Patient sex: F
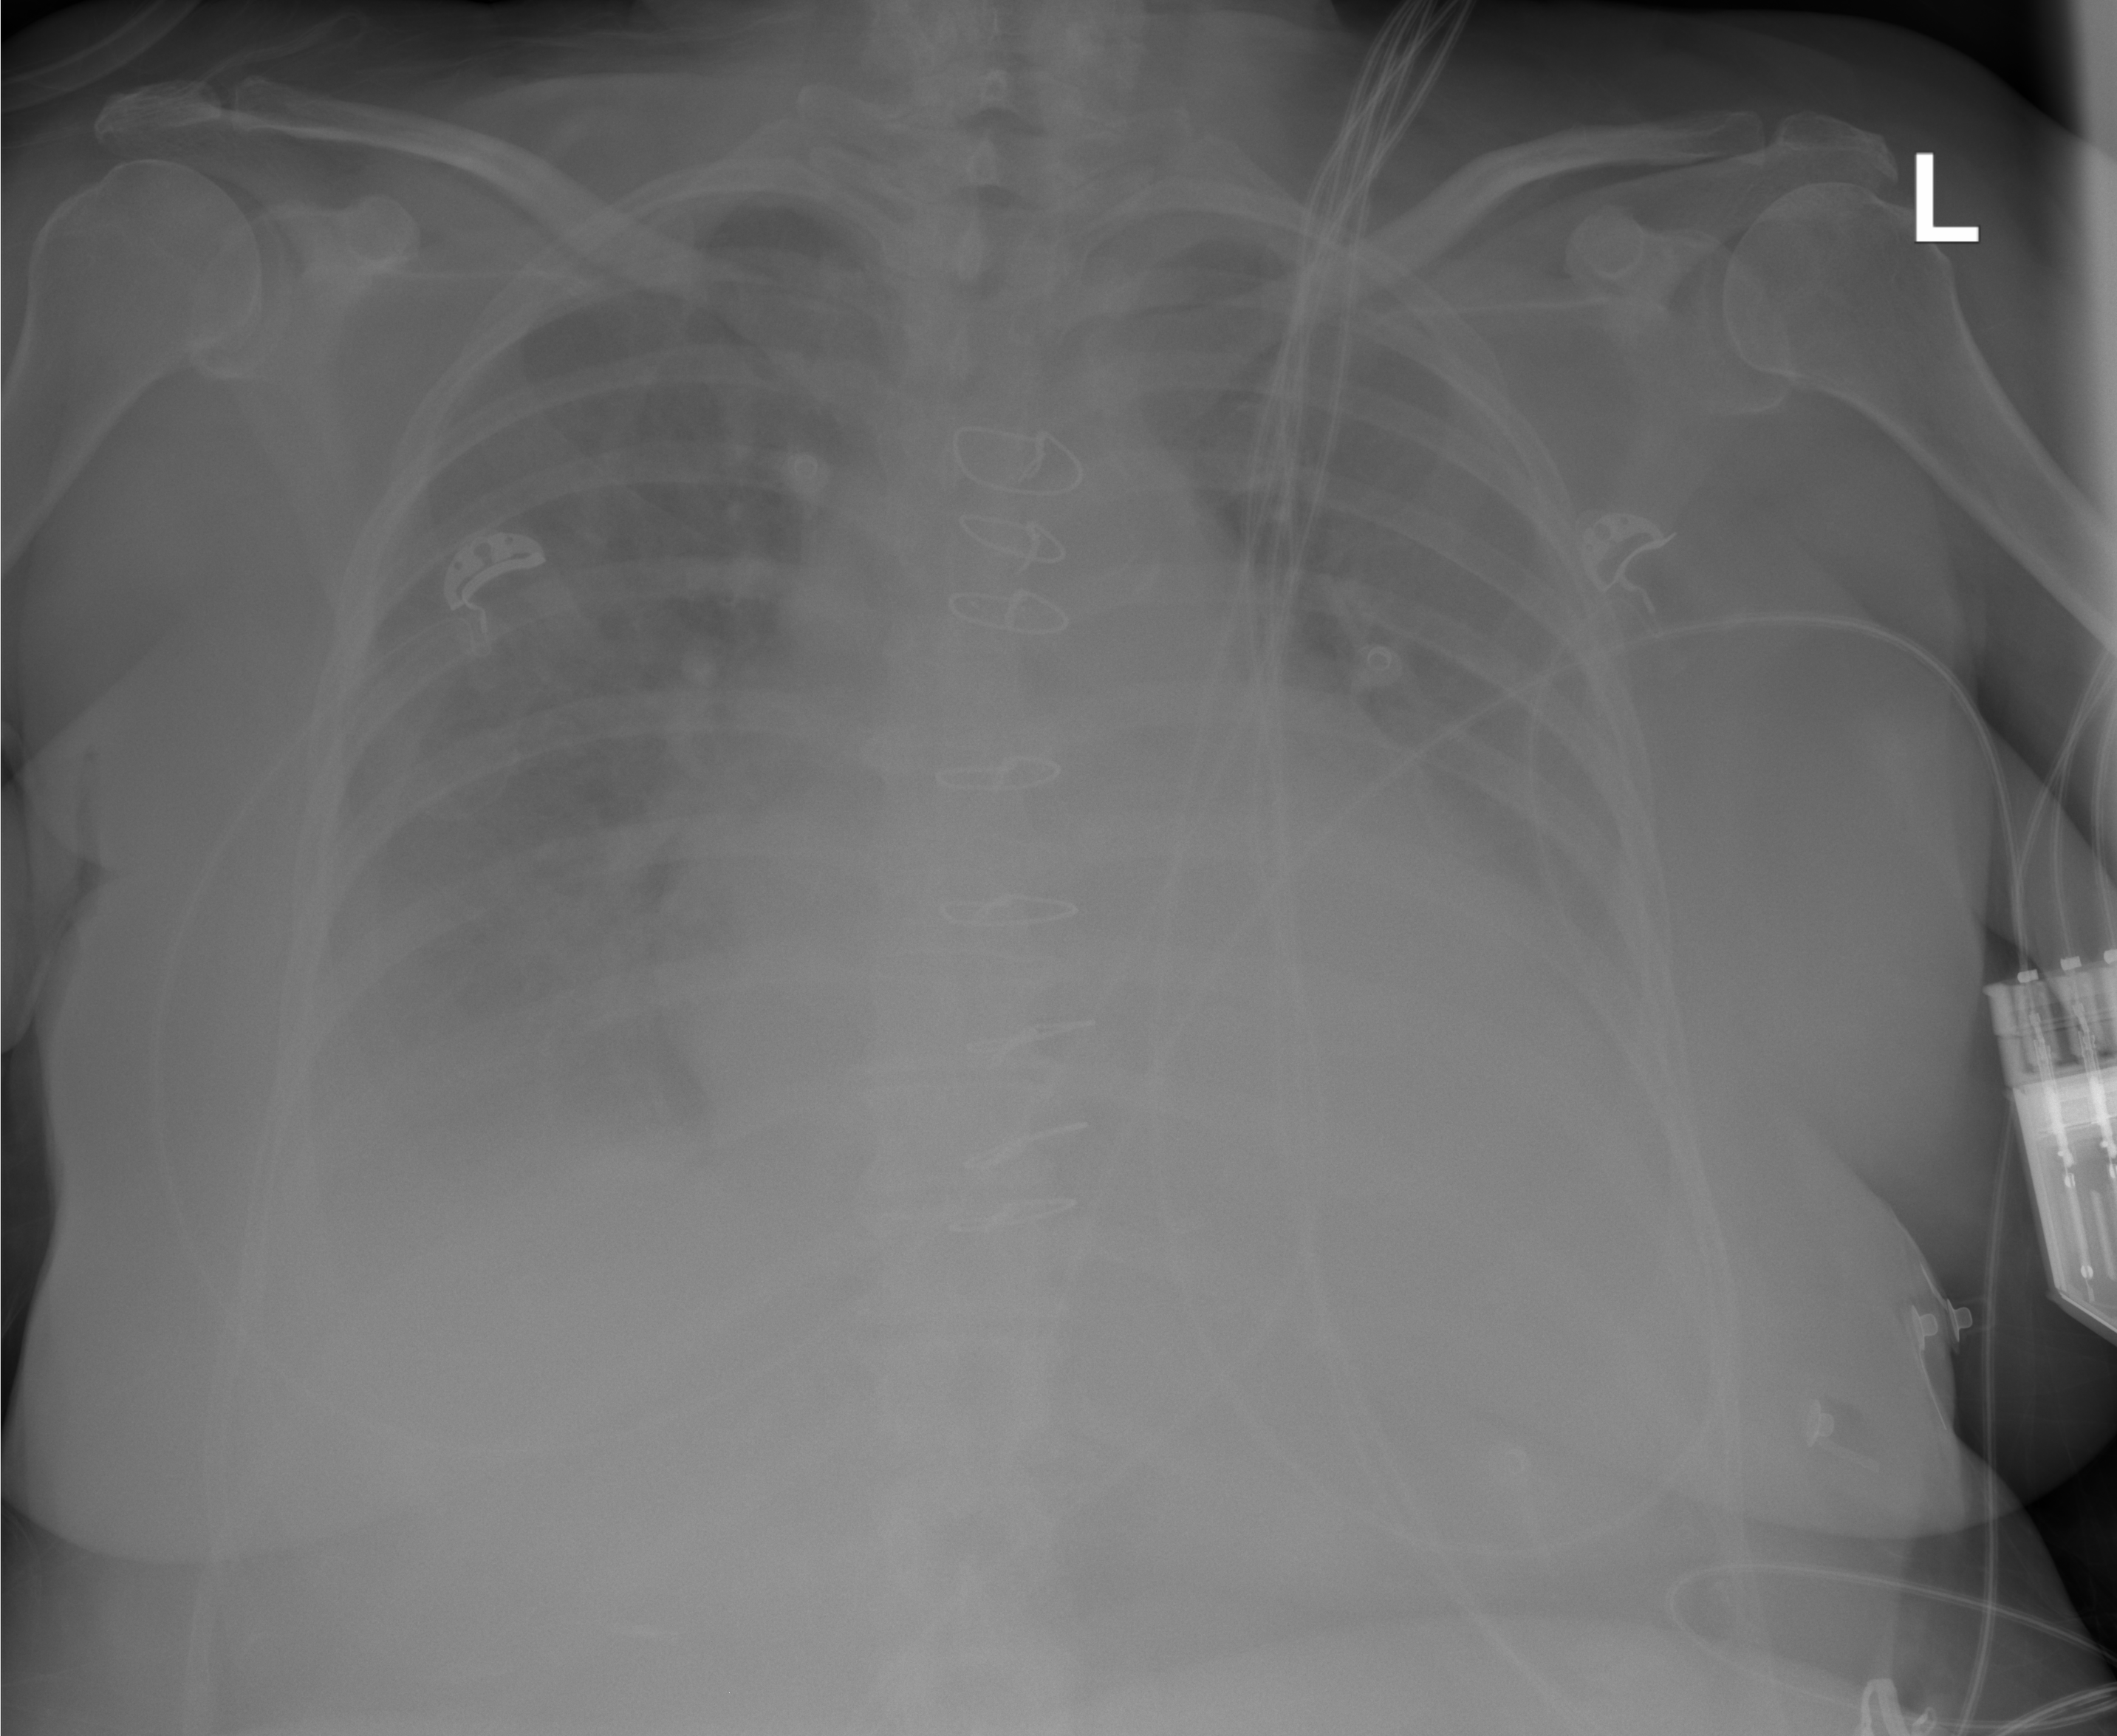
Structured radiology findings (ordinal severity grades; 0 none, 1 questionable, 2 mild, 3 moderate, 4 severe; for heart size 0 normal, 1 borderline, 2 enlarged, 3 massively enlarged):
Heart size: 2
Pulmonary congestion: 3
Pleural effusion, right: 3
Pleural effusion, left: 3
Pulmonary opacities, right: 2
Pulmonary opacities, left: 2
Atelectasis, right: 3
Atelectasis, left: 3